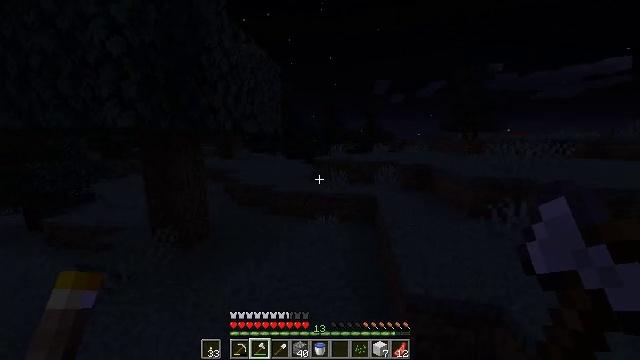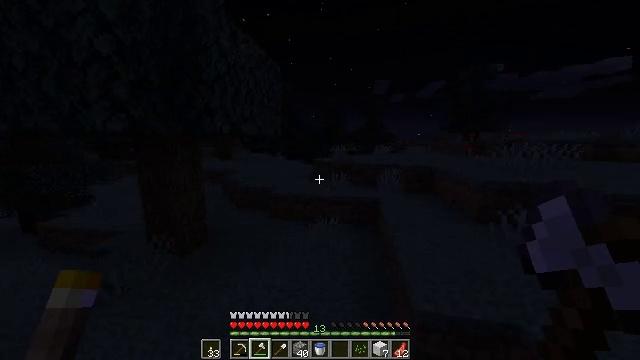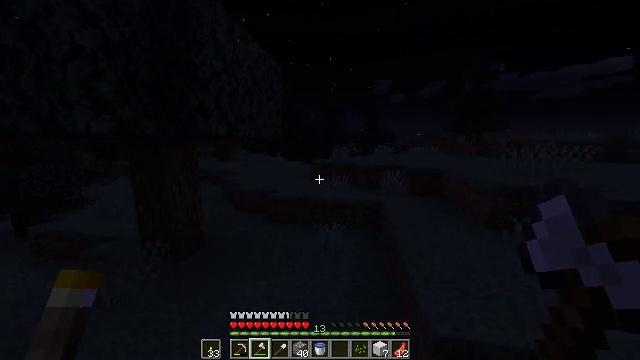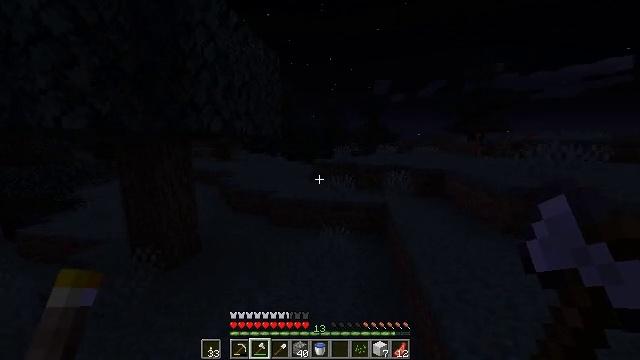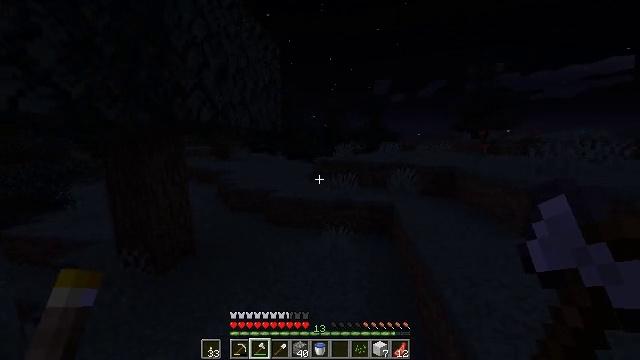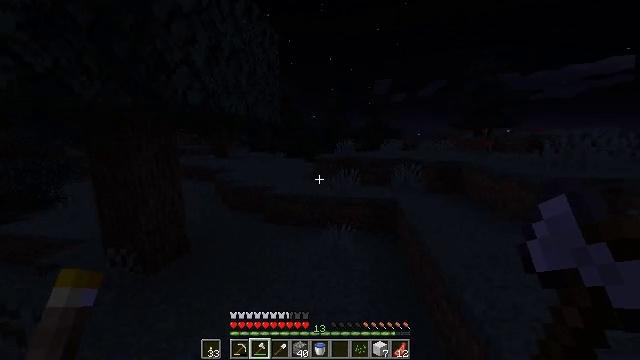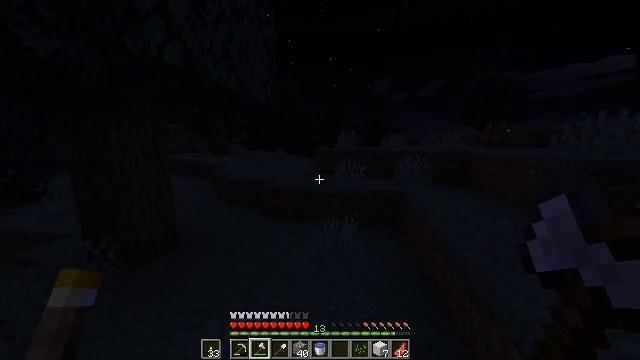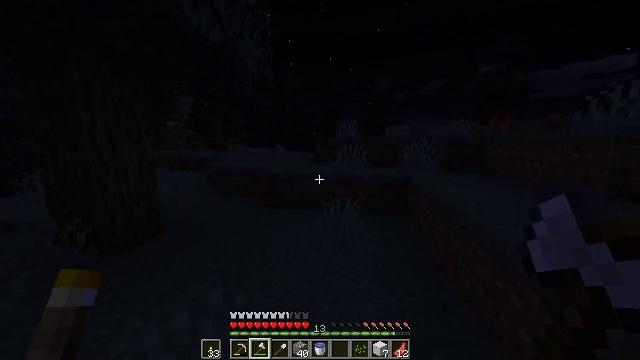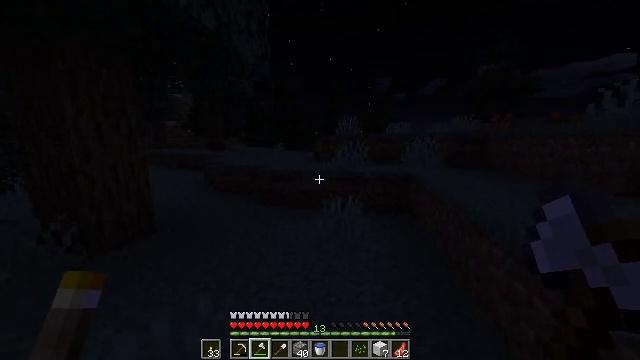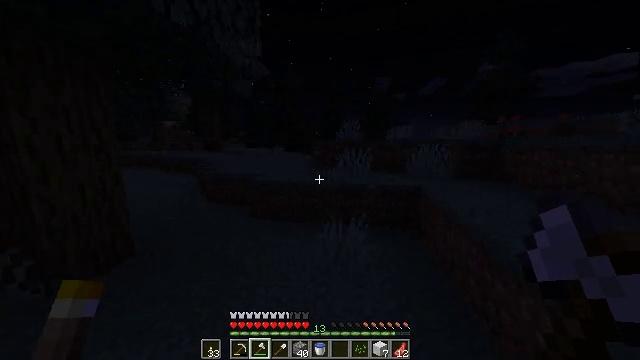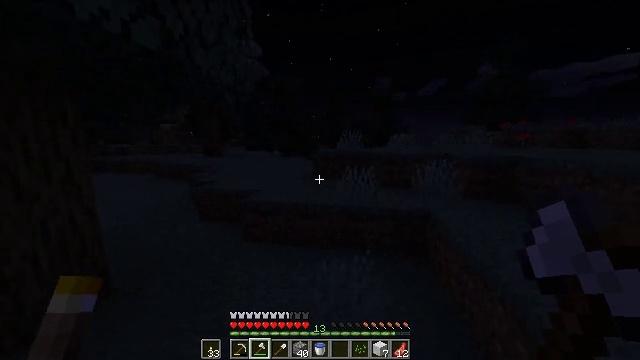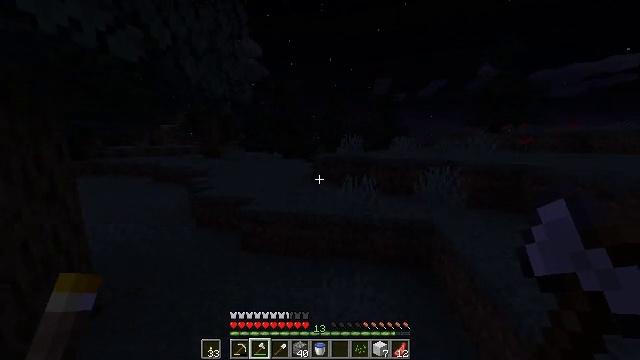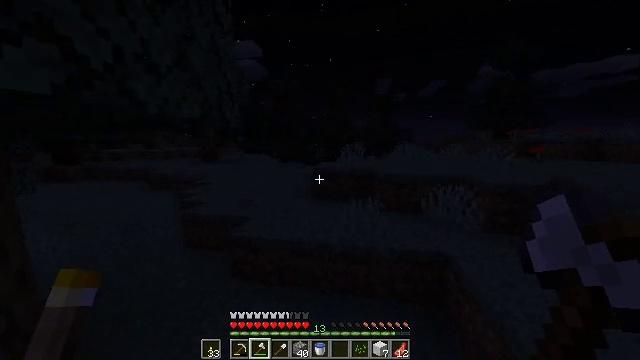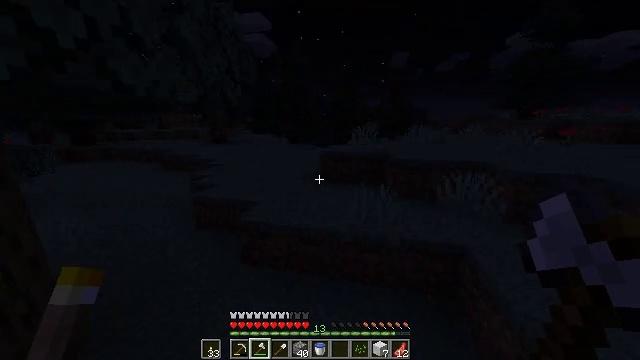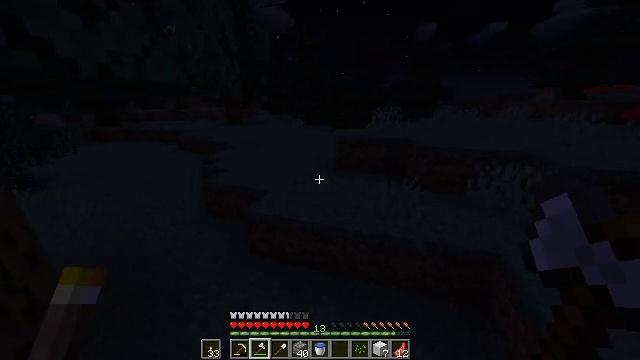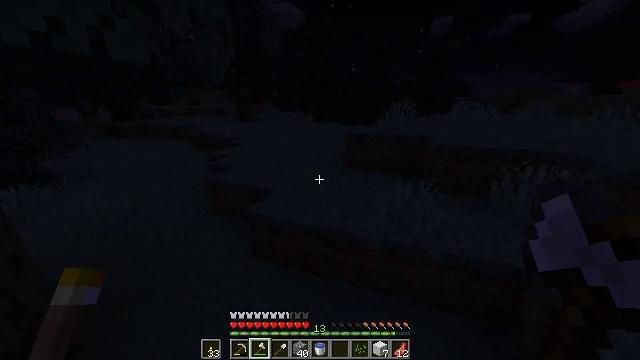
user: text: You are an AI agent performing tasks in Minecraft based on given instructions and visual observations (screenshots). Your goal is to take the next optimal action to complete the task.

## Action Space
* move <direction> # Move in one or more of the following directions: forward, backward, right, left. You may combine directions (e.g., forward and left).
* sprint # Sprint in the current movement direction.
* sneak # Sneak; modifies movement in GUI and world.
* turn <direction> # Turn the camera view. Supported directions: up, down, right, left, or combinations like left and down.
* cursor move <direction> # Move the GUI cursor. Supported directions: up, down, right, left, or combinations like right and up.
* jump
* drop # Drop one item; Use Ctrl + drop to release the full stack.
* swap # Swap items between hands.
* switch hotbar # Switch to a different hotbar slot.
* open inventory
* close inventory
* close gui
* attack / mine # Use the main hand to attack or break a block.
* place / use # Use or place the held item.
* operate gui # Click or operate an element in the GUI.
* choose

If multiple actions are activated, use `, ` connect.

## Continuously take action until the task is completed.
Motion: motion action
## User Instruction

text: Harvest hay blocks from the village.
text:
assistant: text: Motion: move forward, sprint, jump
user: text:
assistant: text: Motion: move forward, sprint, jump
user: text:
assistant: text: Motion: move forward, sprint, jump
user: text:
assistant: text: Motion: move forward, sprint, jump
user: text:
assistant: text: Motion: move forward and move right, sprint, jump
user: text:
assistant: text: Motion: move forward and move right, sprint, jump
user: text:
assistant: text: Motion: move forward and move right, sprint, jump
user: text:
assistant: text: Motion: move forward, sprint, jump
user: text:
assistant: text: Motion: move forward, sprint, jump
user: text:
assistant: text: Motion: move forward, sprint, jump
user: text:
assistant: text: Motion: move forward, sprint, jump
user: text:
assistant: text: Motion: move forward, sprint, jump
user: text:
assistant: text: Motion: move forward, sprint, turn left and down, jump
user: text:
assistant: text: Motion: move forward, sprint, turn left and down, jump
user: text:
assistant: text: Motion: move forward, sprint, turn left, jump
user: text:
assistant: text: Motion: move forward, sprint, turn left and up, jump
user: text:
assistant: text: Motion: move forward, sprint, turn left and up, jump
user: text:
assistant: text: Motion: move forward, sprint, turn left and up, jump
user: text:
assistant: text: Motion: move forward, sprint, turn left and up, jump
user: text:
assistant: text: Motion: move forward, sprint, turn left and up, jump
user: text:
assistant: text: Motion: move forward and move right, sprint, turn left and up, jump
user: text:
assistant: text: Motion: move forward and move right, sprint, turn left and up, jump
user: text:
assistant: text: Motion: move forward and move right, sprint, turn left and up, jump
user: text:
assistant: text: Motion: move forward and move right, sprint, turn left and up, jump
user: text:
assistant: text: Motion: move forward, sprint, jump
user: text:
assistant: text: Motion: move forward, sprint, jump
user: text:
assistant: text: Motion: move forward, sprint, jump
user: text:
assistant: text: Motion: move forward, sprint, turn right, jump
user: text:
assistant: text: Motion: move forward, sprint, turn right and down, jump
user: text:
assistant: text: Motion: move forward, sprint, turn right and down, jump